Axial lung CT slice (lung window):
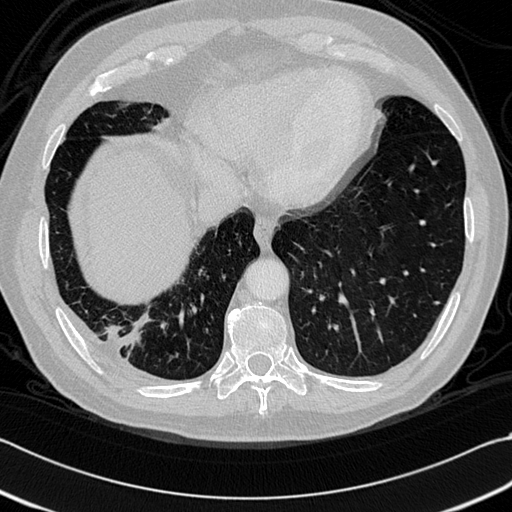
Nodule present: no